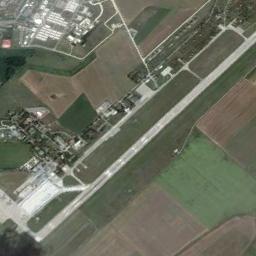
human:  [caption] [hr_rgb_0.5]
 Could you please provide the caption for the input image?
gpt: A complex airport with many runways and buildings is surrounded by a residential area and brown farmland .

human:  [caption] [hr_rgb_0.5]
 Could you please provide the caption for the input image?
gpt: An airport with two parallel runways and white buildings on the farmland with different plants and some buildings beside .

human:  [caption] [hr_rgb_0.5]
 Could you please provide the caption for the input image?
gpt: The lawn is divided into various shapes by the airstrip .

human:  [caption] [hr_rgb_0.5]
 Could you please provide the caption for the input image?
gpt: There is an airport in the middle of the field next to some buildings .

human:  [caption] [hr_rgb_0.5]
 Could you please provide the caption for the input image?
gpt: The road is straight and long at the airport .